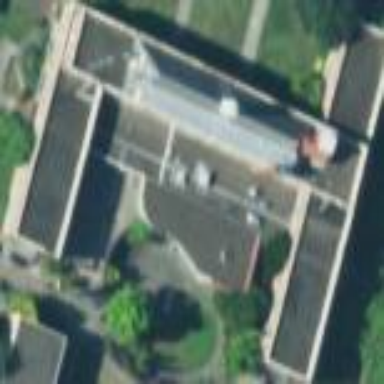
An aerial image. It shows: Red dormitory building with hipped roof shape.